Question: This must be stupid question,
Some how I know the reason but difficult to find solution.
So any help will be welcome..
What I am having is, one 'UITableView' with header.
Header contains the Question and 'UITableViewCell' contains the options to question.
Each cell is having 3 controls,
2 Labels and 1 button.
1 label contain Option and other contains its answer.
To match the answer you have to select option from drop down, which is opened when button from that cell is clicked.
That drop down is again a 'UITableView'.
Which options.
So that DropDownTableView is added over UITableViewCell.
but problem is that when I open drop down on that cell, the table goes beyond boundary of cell,
So 'DidSelectMethod' of DropDown table is not getting called.
I can't increase the height of 'BaseTableVieCell', but I want to select option from DropDownTable.
What should I do.
I tried 'bringSubviewToFront', and also disabling the 'baseTableView' when Button is clicked.
But didn't helped.
Is there any other way to achieve the task.
Thanks for help.
Here is the picture which will give detail idea.

I am not able to select option "A", "B" , "C" as they go out of boundary of cell.
Thanks in advance.
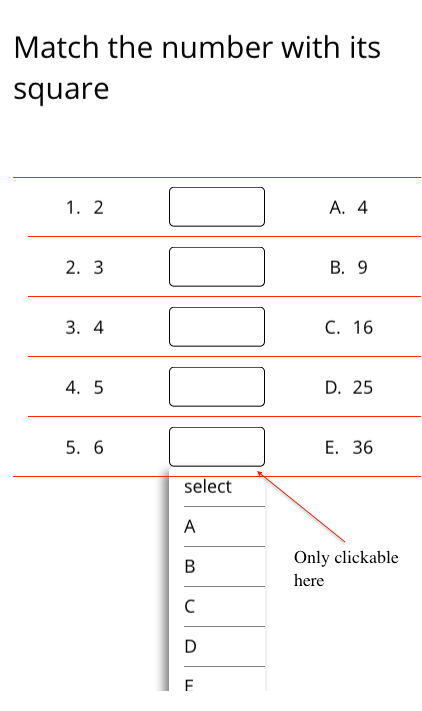
Answer: You just need to resize the cell whose button is clicked as follows:
'''
-(void)tableView:(UITableView *)tableView didSelectRowAtIndexPath:(NSIndexPath *)indexPath
{
UITableViewCell *cell = [tableView cellForRowAtIndexPath:indexPath];
CGRect rect = cell.frame;
rect.size.height = 150.0;
ht = 150.0; // declared previously. you may check in the attached project
selected = indexPath.row;
[cell setFrame:rect];
[tableView beginUpdates];
[tableView endUpdates];
}
'''
I have just given you an idea on how you will resize the cell. Here I have taken a static height(150.0). Instead of that you will have to give the height of your inner 'tableView' that gets dropped down on 'UIButton' click.
You can find demo project to change the cell height dynamically <URL>.
Hope that helps.